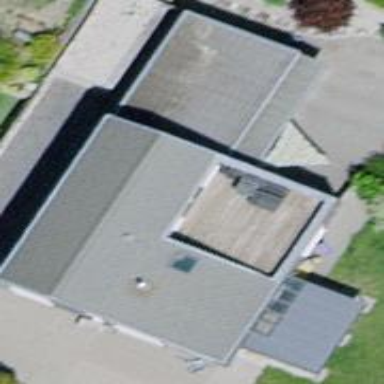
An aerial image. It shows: Detached building.